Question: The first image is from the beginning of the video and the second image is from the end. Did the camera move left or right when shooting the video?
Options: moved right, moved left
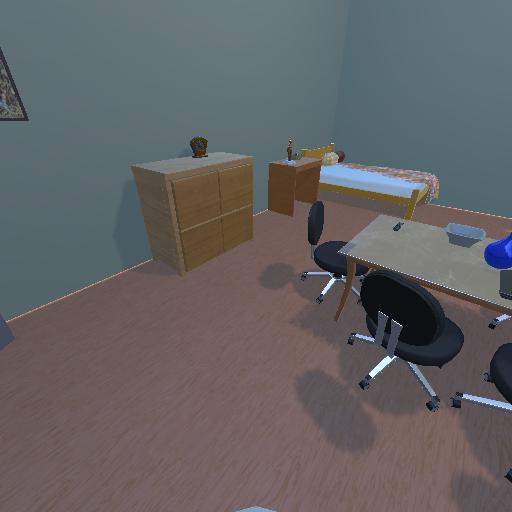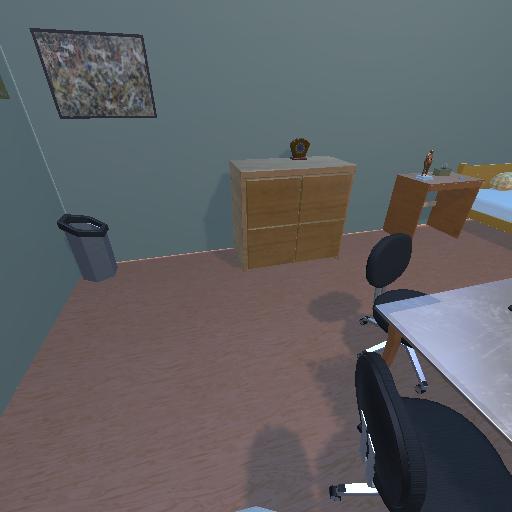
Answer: moved right